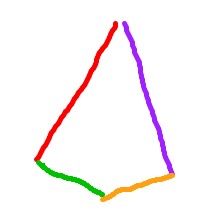
Shape: kite